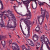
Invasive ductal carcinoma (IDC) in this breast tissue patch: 1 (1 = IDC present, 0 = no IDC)